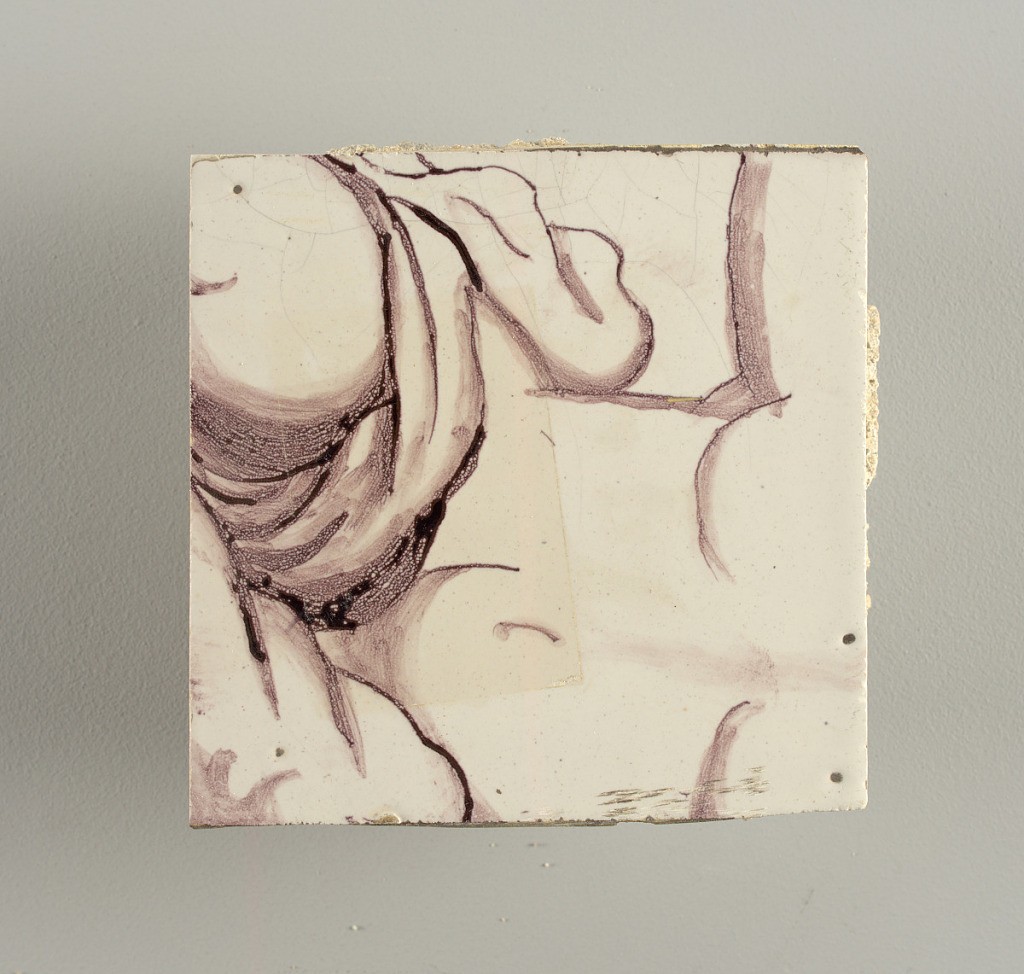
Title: Tile wall facing
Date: ca. 1725
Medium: Tin-glazed earthenware, underglaze
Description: Horizontal rectangle.  Thirty tiles wide and twenty-three tiles high with opening for fireplace eleven tiles wide and ten high.  Foliage arabesques disposed about three vertical axes from which are emphazised by urns at center and right, and at left by the figure of a standing woman carrying an infant on her arm and accompanied by two children.